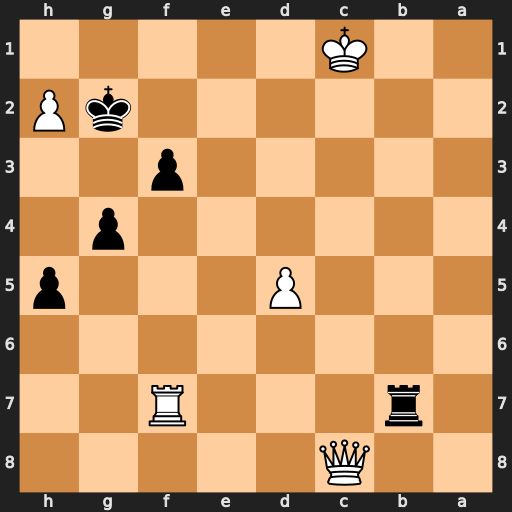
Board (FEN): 2Q5/1r3R2/8/3P3p/6p1/5p2/6kP/2K5
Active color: b
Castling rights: -
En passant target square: -
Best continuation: Rxf7 Qe8 Rc7+ Kd2 f2